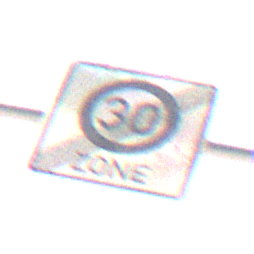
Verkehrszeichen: EndeZone30
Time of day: Midday
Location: Outdoor (Nature)
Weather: PartlyCloudy
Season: NotSpecified
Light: Natural